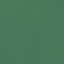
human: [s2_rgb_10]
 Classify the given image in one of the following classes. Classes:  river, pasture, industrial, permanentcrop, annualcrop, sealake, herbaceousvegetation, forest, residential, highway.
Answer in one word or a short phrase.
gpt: SeaLake